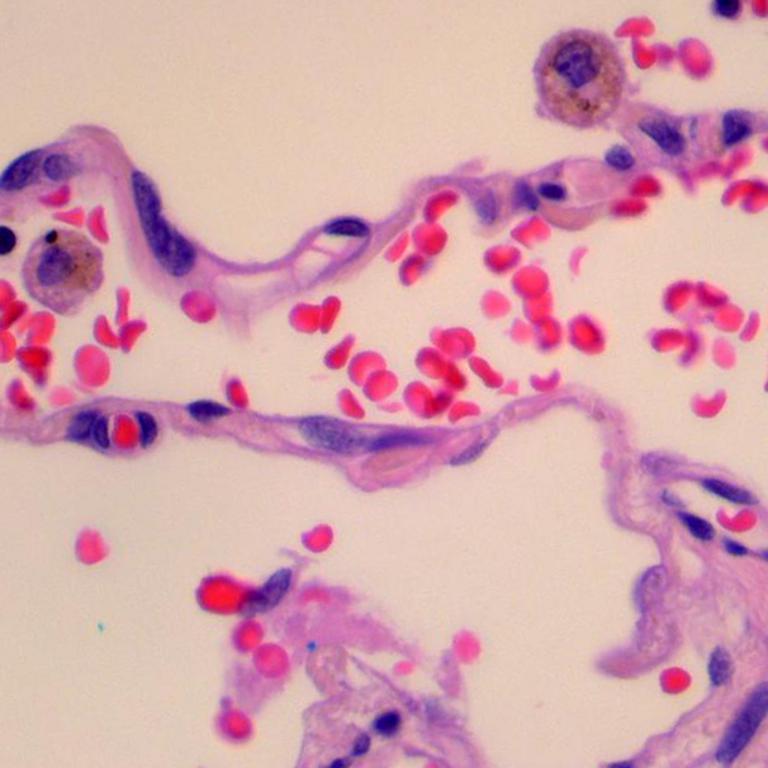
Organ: lung
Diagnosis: benign